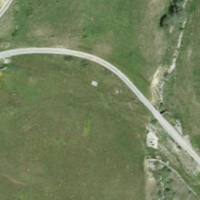
EUNIS habitat code: 26
Species observed at this site:
Arcyptera fusca
Melitaea didyma
Convolvulus arvensis
Salvia pratensis